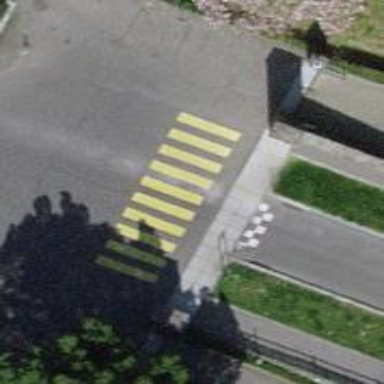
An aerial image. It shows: Marked crossing on the road.